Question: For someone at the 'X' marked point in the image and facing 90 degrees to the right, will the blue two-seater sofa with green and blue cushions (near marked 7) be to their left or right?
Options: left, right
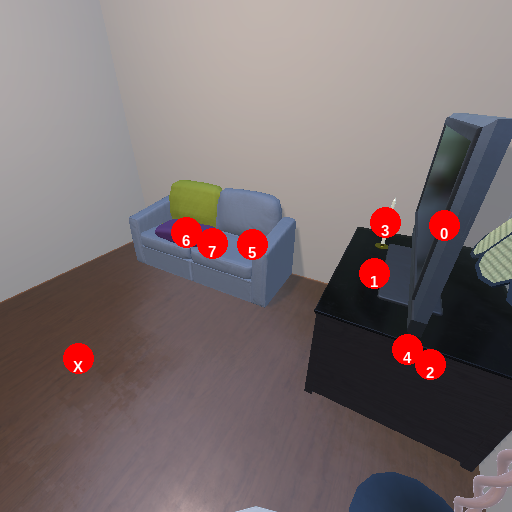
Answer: left